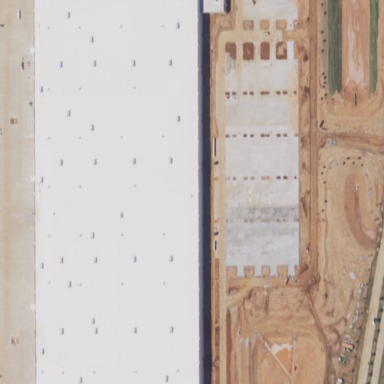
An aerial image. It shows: Warehouse that serves as post depot.